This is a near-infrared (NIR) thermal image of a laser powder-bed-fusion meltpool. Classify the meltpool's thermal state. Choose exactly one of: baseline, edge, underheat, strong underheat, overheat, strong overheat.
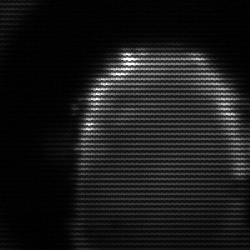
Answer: baseline